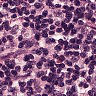
Metastatic tissue present: no